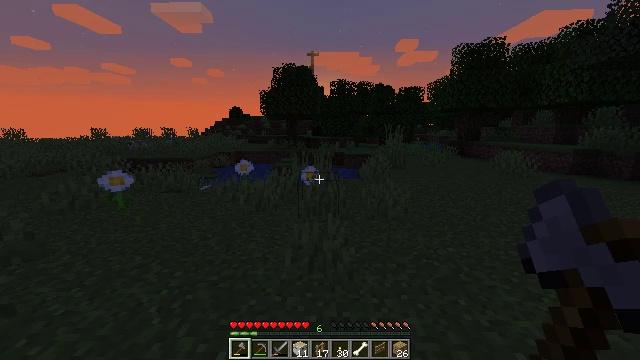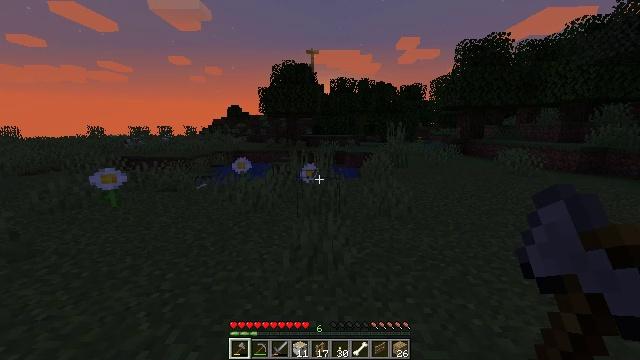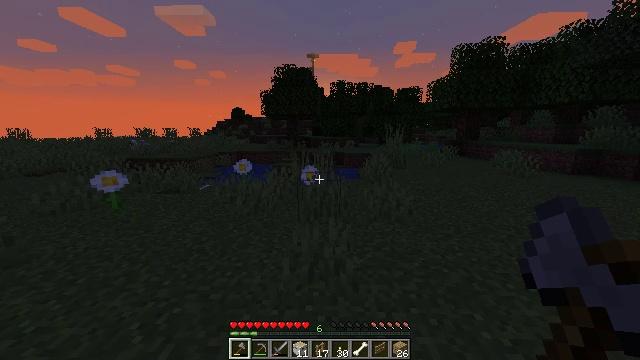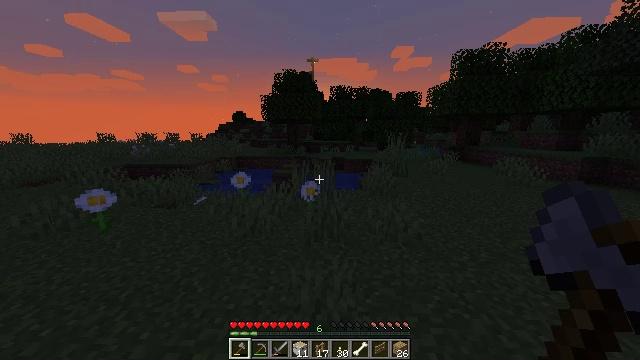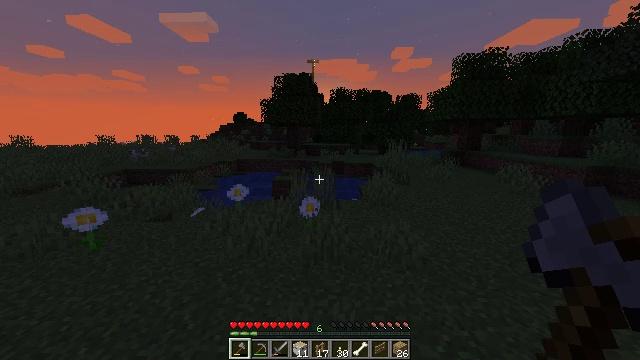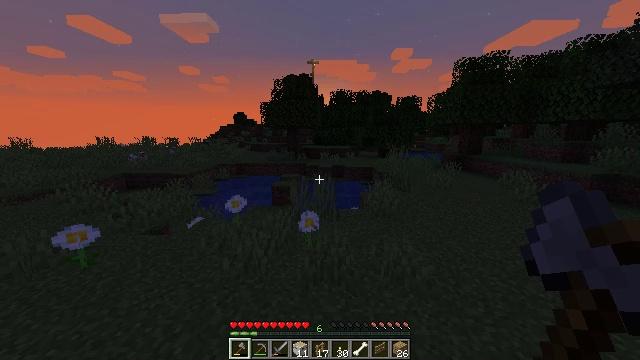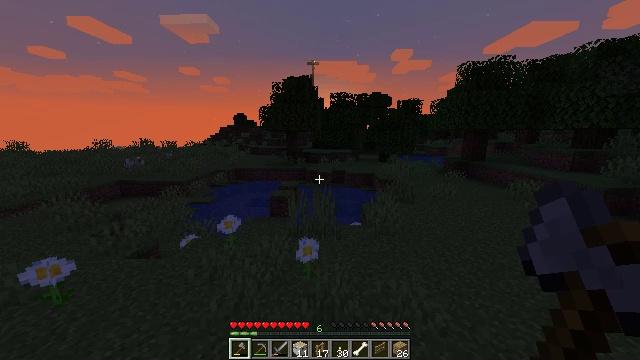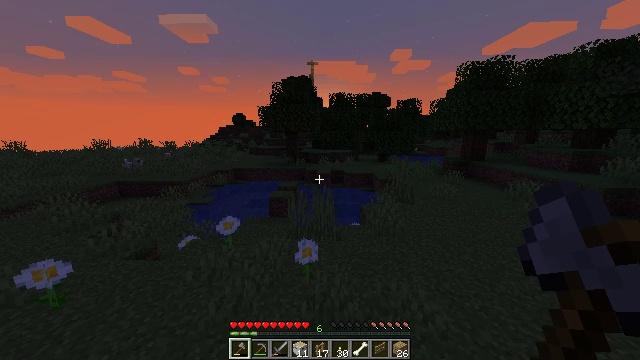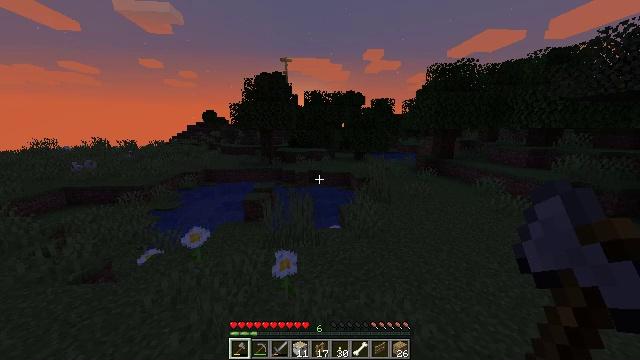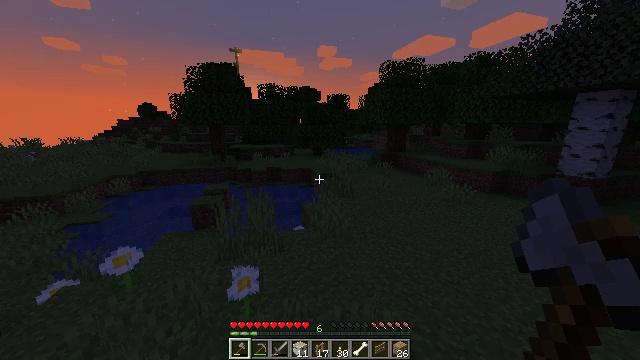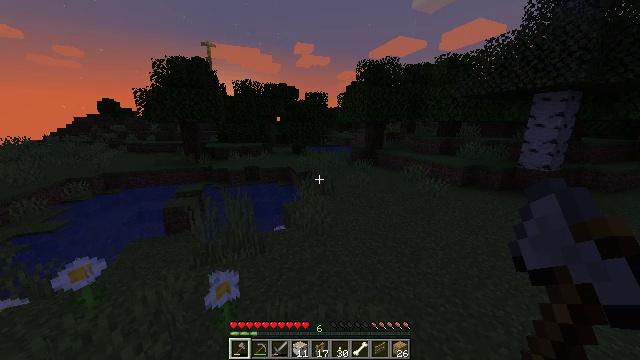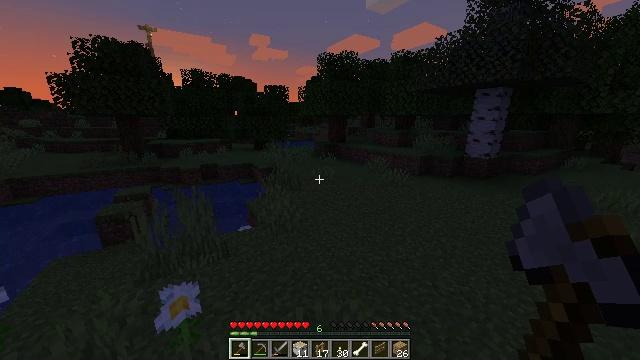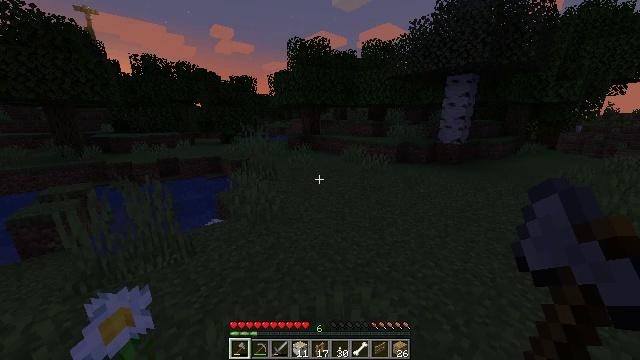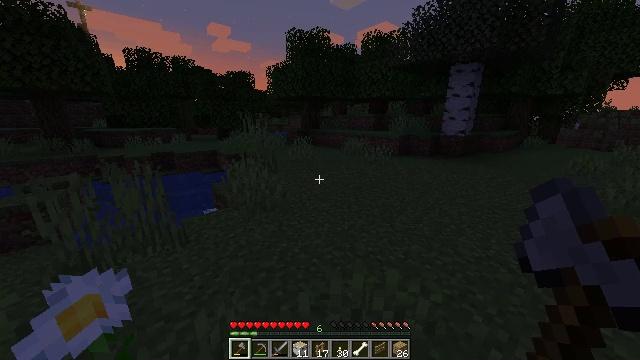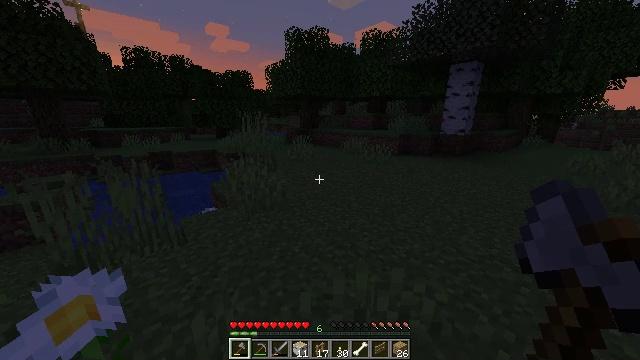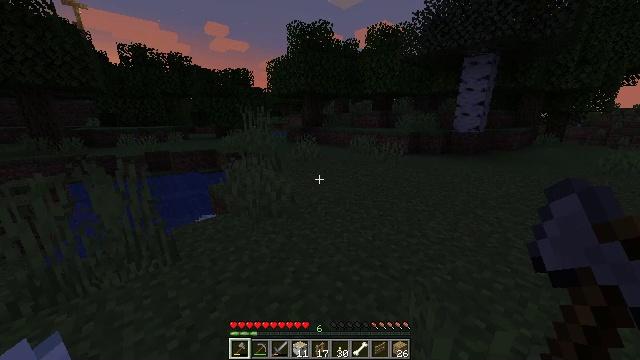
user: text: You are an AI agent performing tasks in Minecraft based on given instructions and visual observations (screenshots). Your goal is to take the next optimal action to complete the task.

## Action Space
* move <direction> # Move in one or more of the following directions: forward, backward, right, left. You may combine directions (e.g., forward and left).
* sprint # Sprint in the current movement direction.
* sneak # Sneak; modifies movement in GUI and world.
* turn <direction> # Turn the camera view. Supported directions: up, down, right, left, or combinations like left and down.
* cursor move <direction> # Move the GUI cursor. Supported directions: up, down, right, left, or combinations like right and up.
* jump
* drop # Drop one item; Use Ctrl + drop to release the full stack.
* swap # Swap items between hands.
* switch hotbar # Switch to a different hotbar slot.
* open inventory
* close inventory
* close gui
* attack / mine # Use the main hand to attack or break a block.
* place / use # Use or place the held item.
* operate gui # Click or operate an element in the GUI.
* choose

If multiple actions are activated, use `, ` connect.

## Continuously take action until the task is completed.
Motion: motion action
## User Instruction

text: Use the crafting table to create a gray bed.
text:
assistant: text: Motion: move forward, sprint, jump
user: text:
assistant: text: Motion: move forward, sprint, jump
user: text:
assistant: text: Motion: move forward, sprint, jump
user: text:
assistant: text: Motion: move forward, sprint, jump
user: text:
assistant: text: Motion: move forward, sprint, jump
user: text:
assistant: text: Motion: move forward, sprint, jump
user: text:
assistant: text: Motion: move forward, sprint, jump
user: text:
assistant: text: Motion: move forward, sprint, turn right, jump
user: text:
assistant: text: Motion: move forward, sprint, turn right and down
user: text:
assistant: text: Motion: move forward, sprint, turn right
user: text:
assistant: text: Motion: move forward, sprint, turn right and down
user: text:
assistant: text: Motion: move forward, sprint, turn right
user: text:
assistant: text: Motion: move forward, sprint
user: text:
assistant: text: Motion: move forward, sprint
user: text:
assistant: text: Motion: move forward, sprint
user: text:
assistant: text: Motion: move forward, sprint
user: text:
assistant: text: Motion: move forward, sprint
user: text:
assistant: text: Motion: move forward, sprint
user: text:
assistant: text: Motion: move forward, sprint
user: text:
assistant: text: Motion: move forward, sprint
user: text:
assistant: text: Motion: move forward, sprint
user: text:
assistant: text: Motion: move forward, sprint
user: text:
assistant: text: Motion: move forward, sprint
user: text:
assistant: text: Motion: move forward, sprint
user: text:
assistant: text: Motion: move forward, sprint
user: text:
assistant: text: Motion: move forward, sprint
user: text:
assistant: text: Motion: move forward, sprint
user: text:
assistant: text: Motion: move forward, sprint, turn left
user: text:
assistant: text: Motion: move forward, sprint
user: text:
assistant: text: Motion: move forward, sprint